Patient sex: M
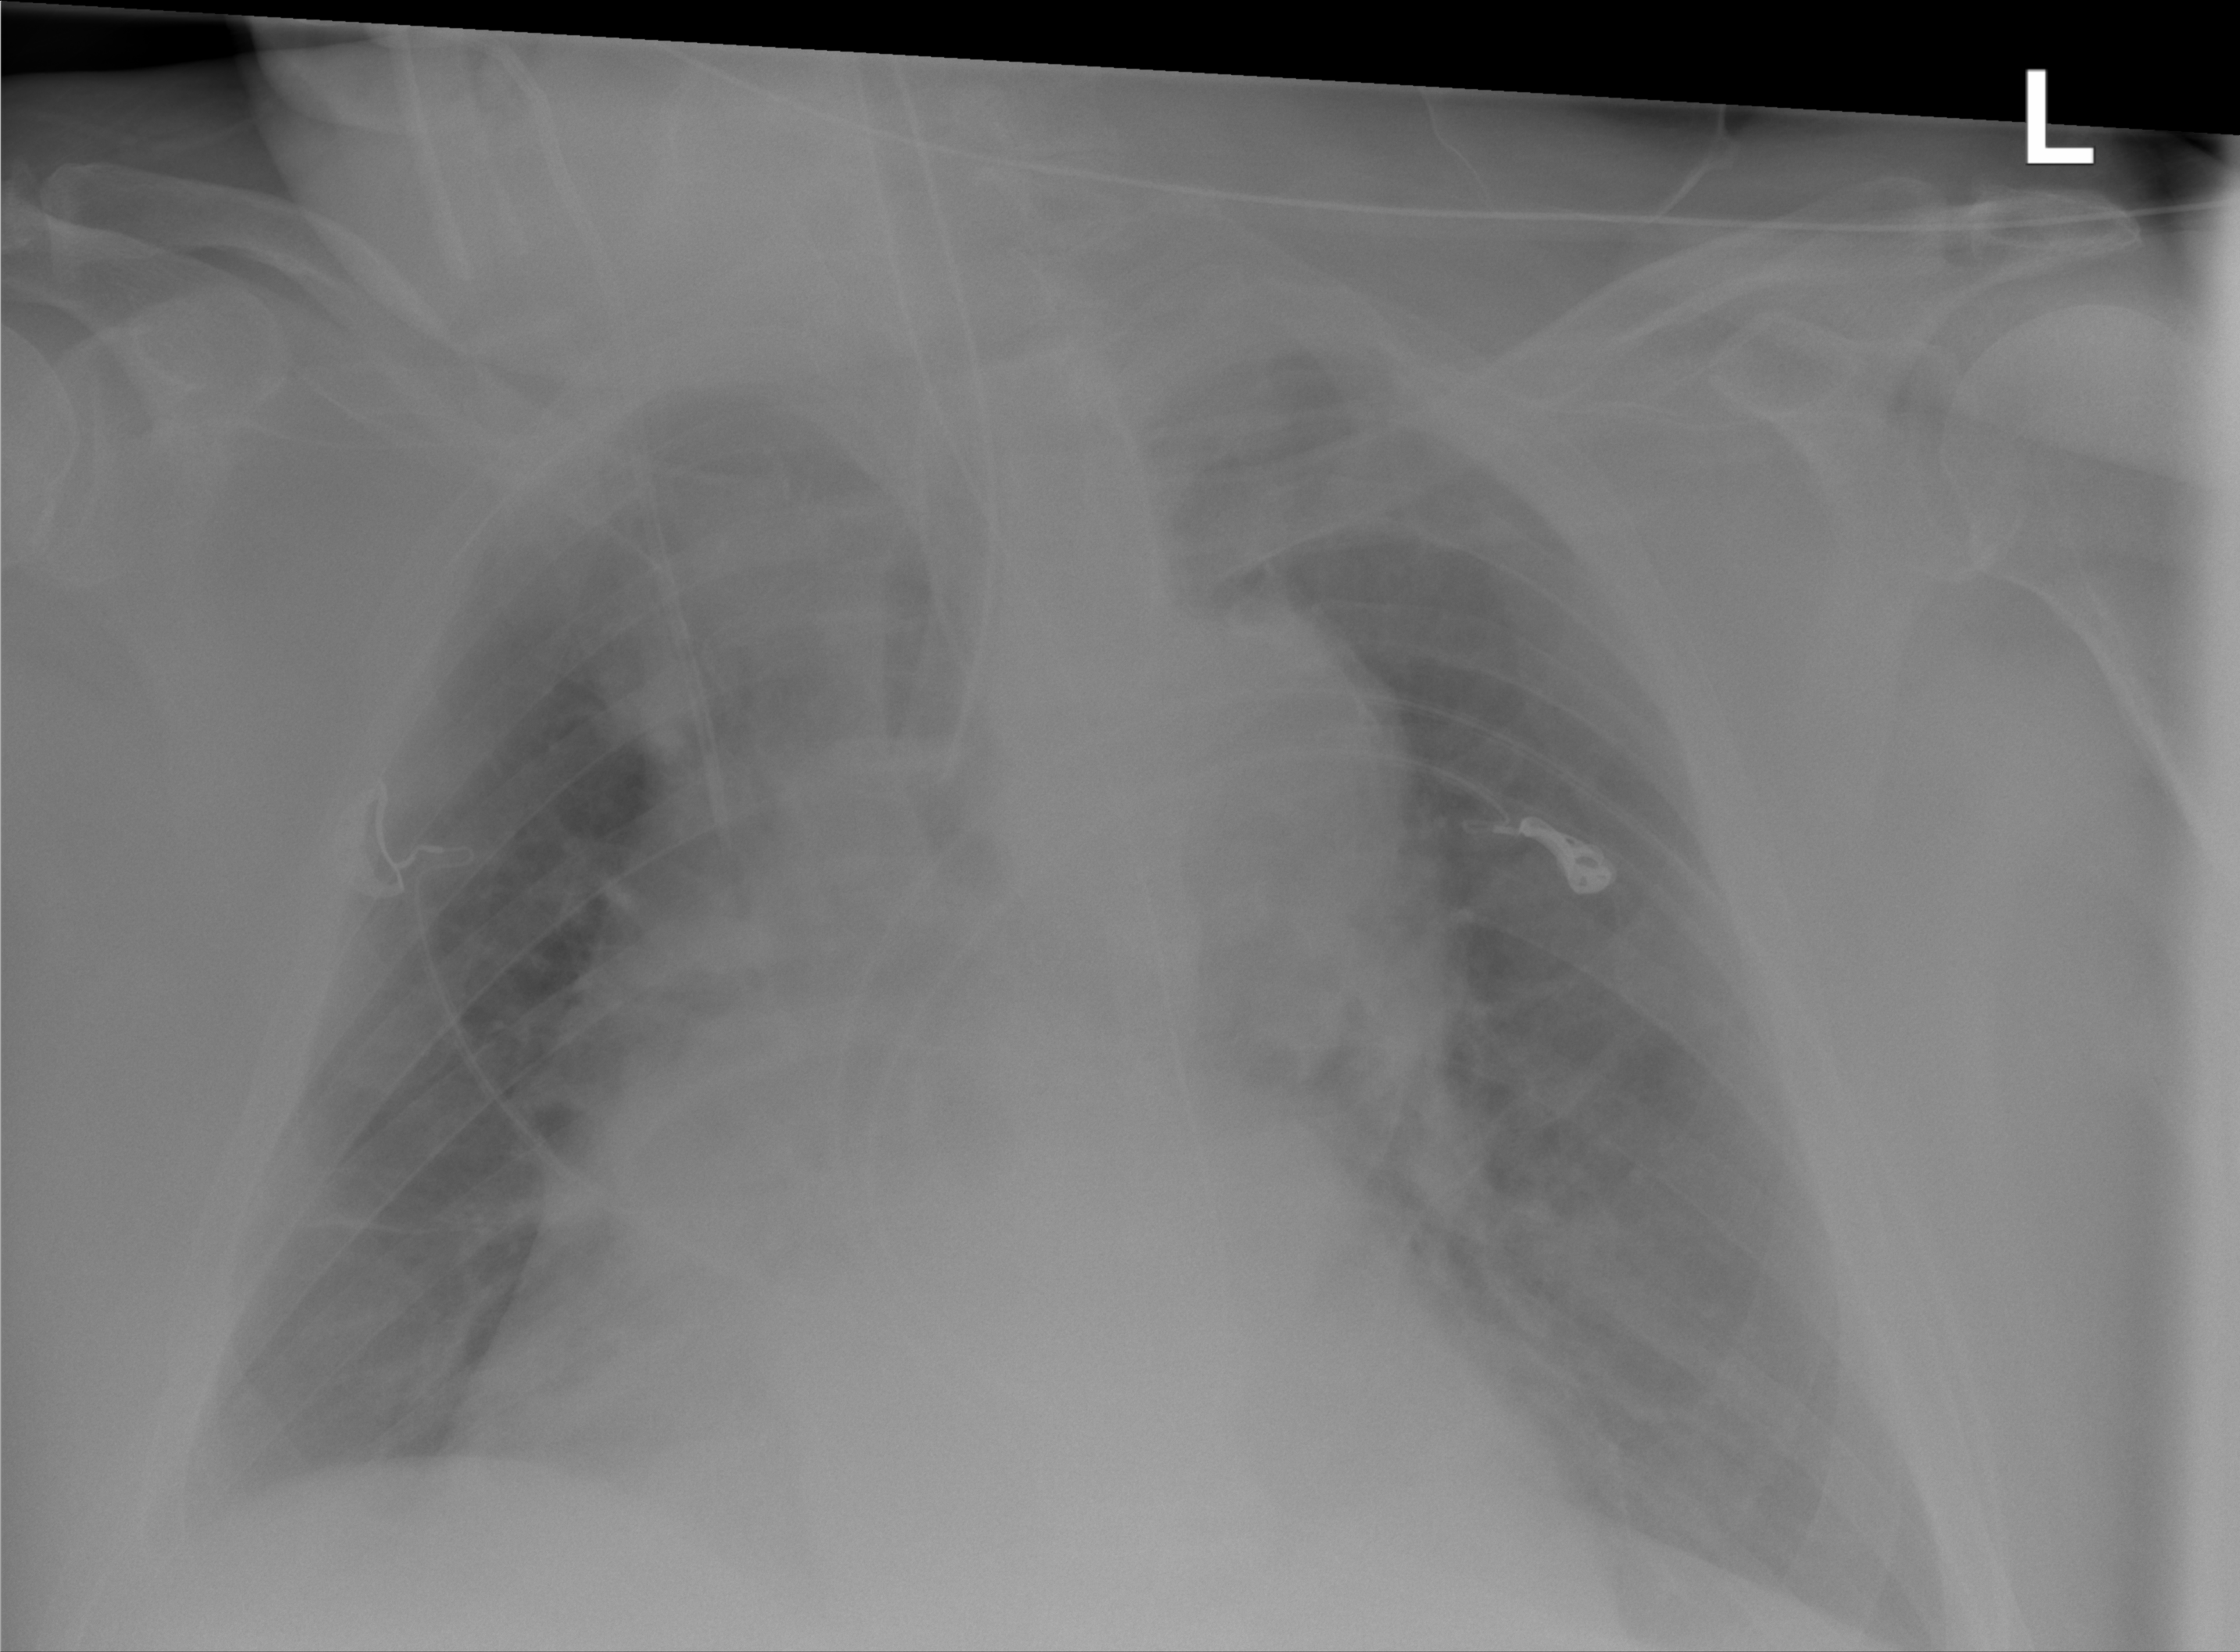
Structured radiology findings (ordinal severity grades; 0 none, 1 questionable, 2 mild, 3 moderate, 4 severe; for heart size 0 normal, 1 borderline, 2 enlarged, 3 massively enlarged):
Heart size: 2
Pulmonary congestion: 2
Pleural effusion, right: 2
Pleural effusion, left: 0
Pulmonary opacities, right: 0
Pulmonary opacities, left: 1
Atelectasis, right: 0
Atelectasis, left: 2